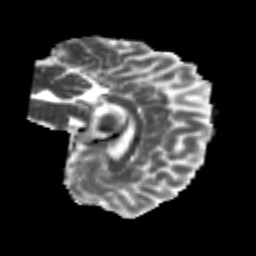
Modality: MD
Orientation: sagittal
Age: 24
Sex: female
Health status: healthy
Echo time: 0.074 s